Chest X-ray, PA view. Patient: 41 years old, sex F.
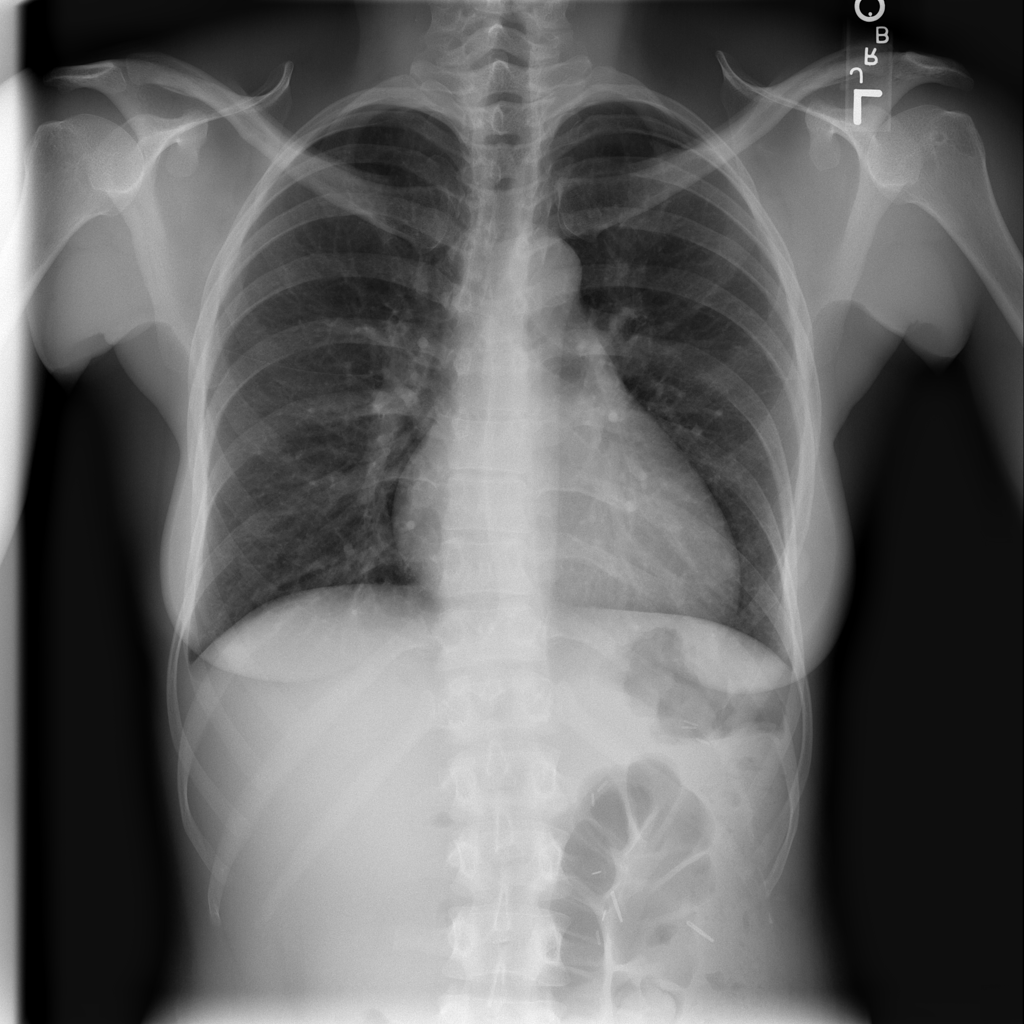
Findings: Cardiomegaly